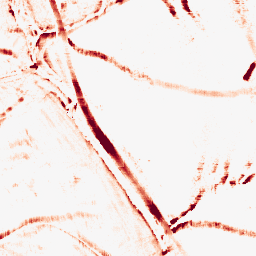
Category: morphological
Decomposition family: morphological_rect
Decomposition parameters: operation: opening
width: 10
height: 10
Upsampling method: regularized
Upsampling parameters: scale: 4
lambda_reg: 0.001
Upsampling scale: 4